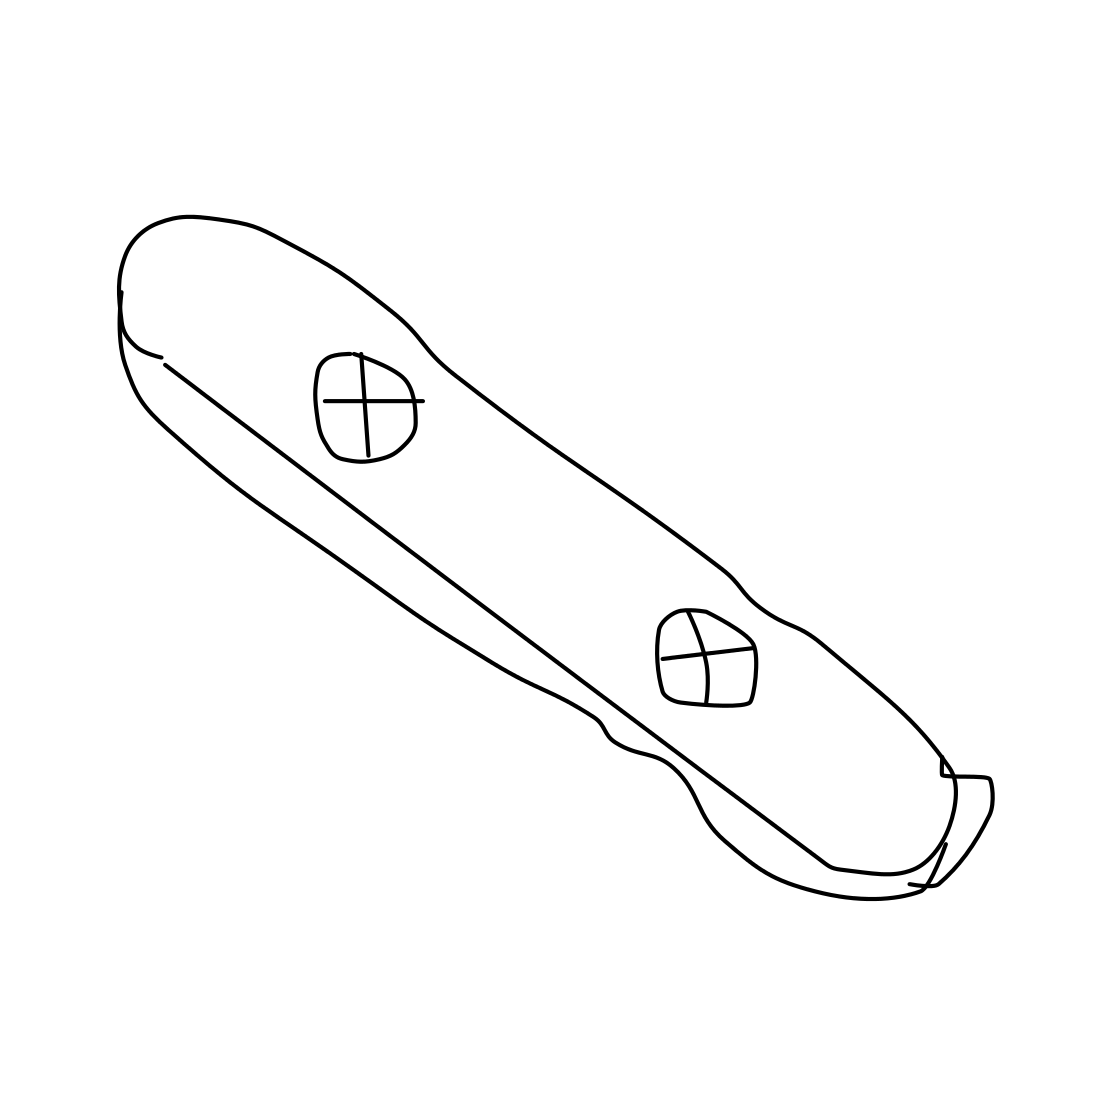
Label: snowboard